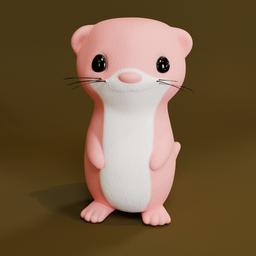
Label: decoration